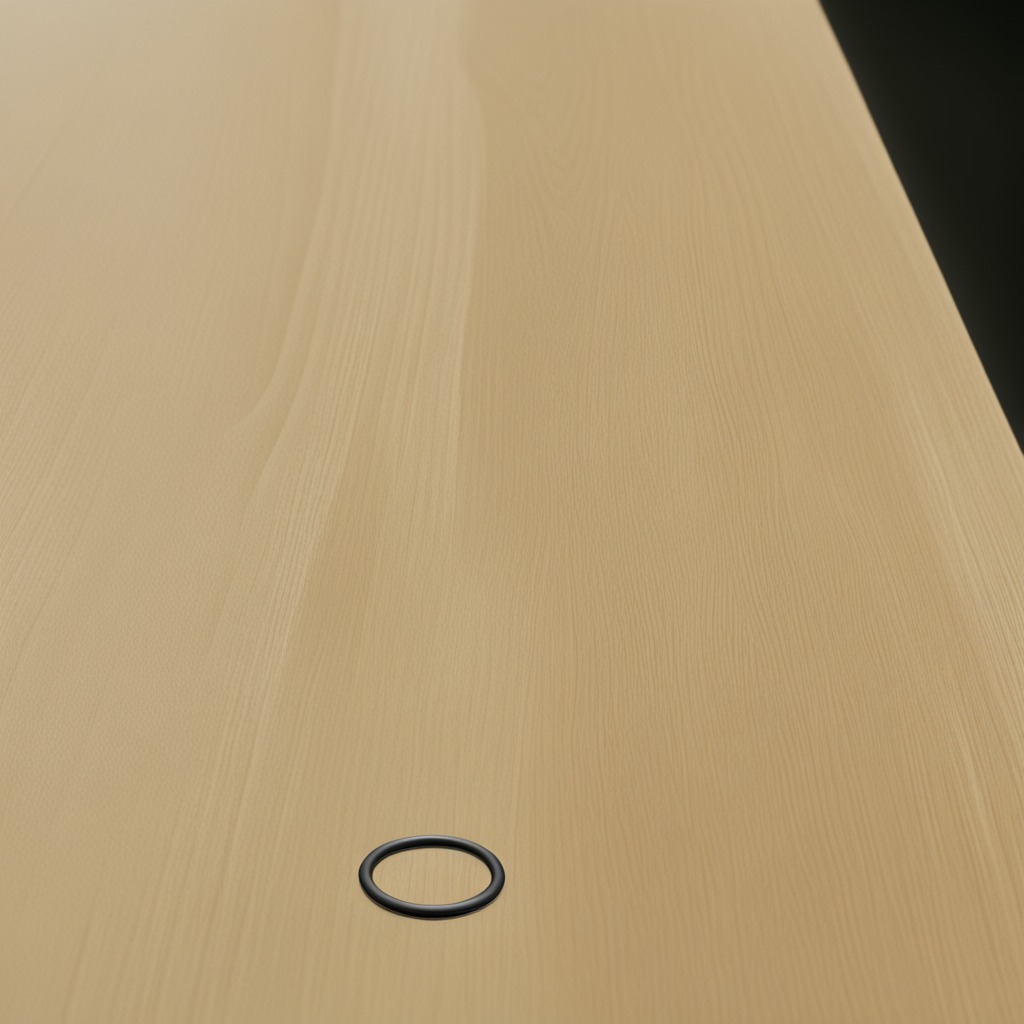
A rubber O-ring is lying on the plywood surface in a paint workshop lit by afternoon window light.